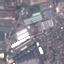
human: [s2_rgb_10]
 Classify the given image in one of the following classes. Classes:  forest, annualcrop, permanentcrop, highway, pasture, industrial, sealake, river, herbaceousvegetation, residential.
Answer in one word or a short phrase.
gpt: Industrial